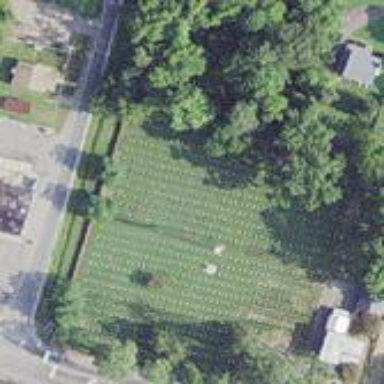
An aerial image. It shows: Cemetery.